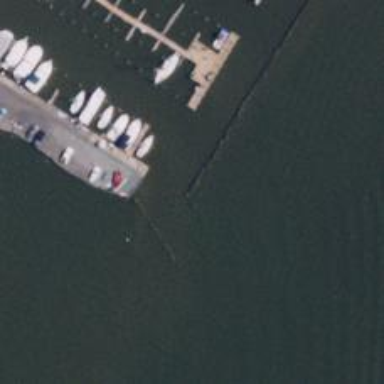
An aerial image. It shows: Breakwater structure.